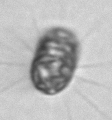
Label: Corethron_hystrix